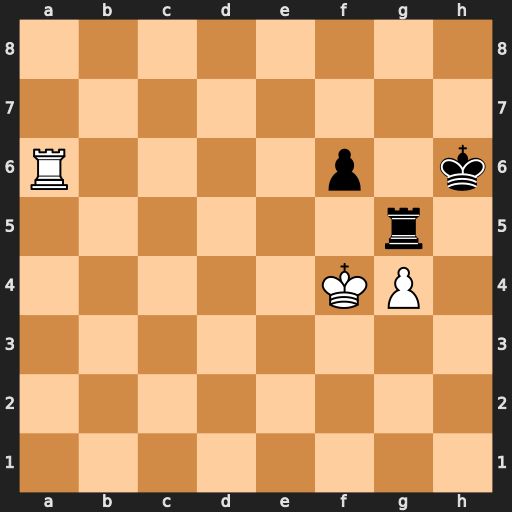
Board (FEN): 8/8/R4p1k/6r1/5KP1/8/8/8
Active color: w
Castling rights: -
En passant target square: -
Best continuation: Rxf6+ Rg6 Kf5 Rxf6+ Kxf6